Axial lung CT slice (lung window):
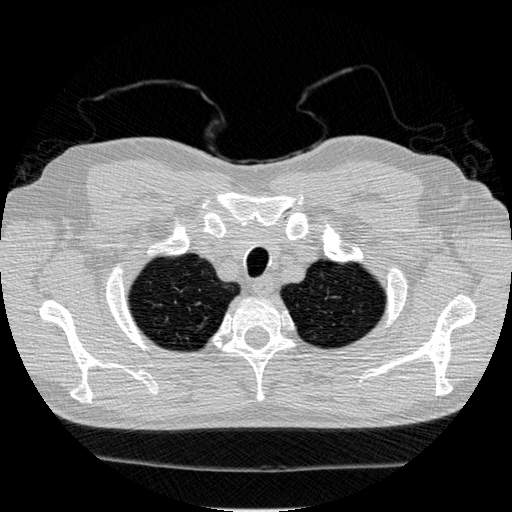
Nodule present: no